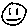
Label: smiley face